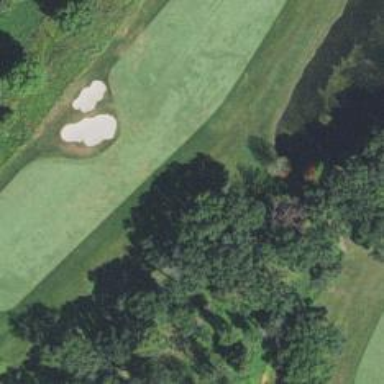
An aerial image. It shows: Golf hole.